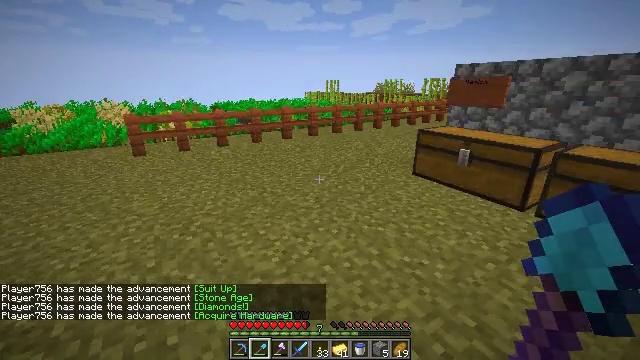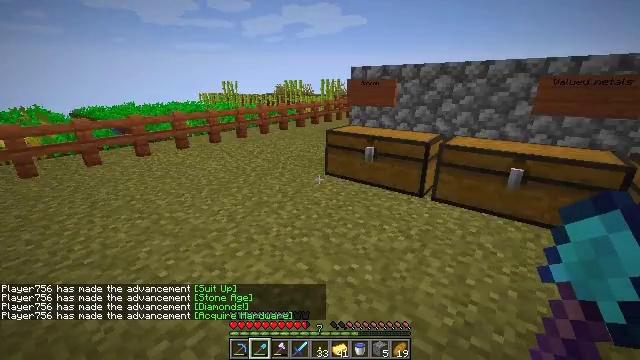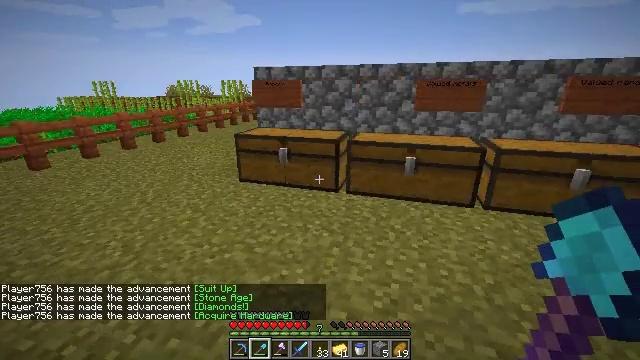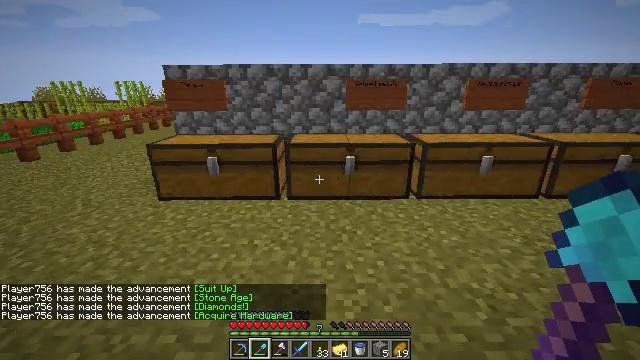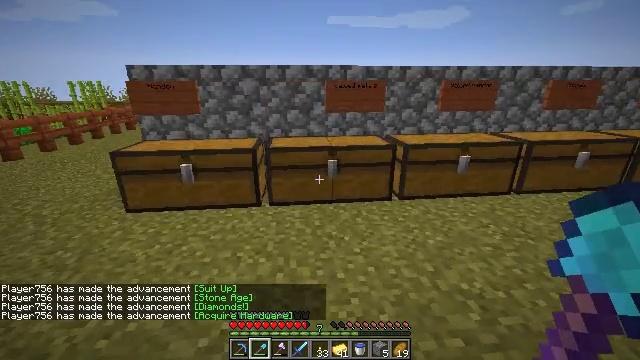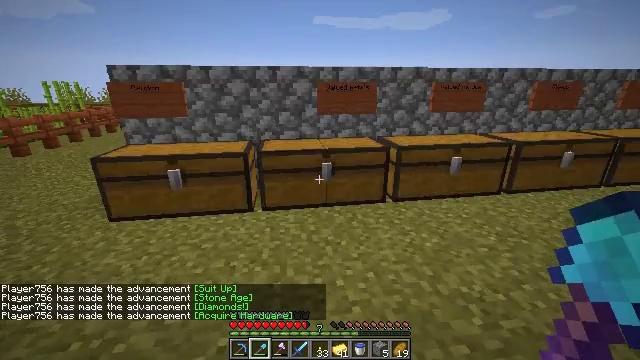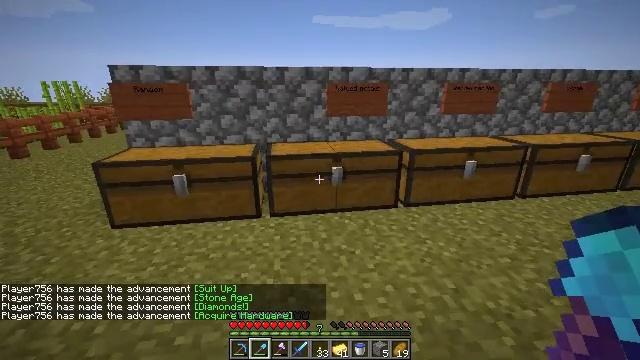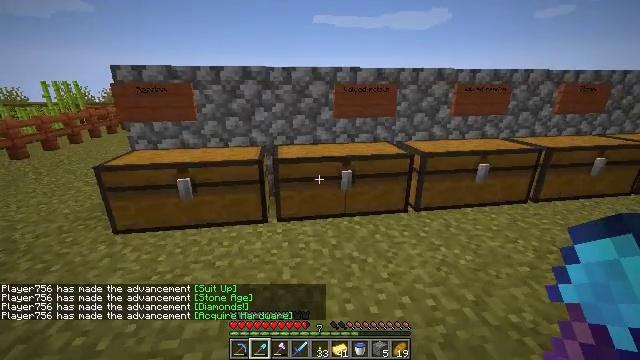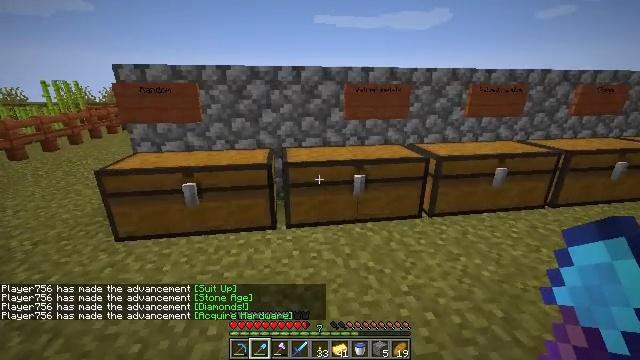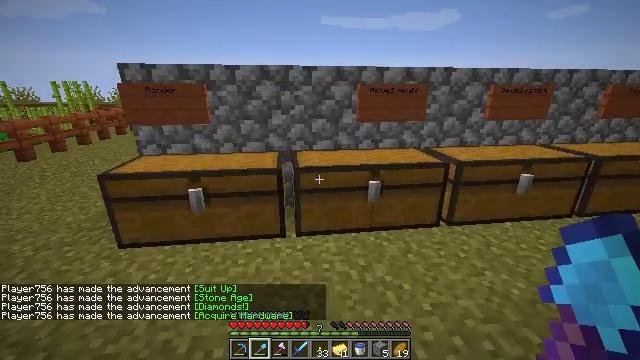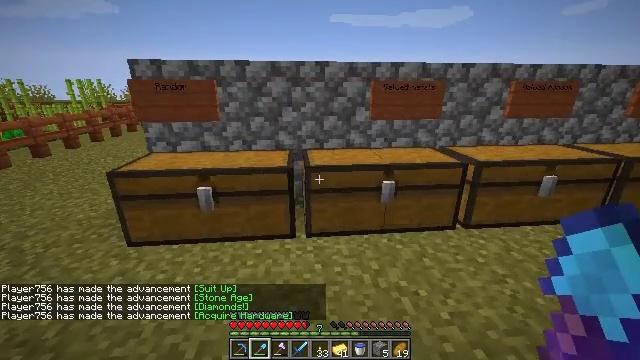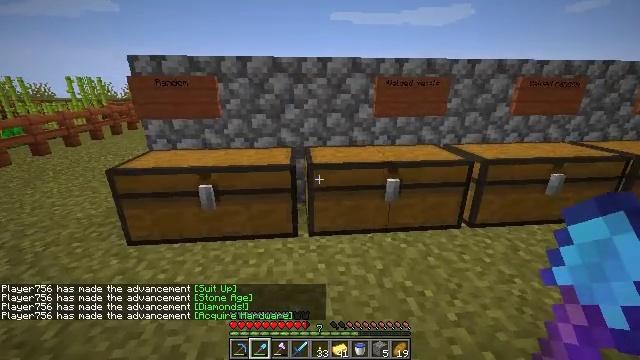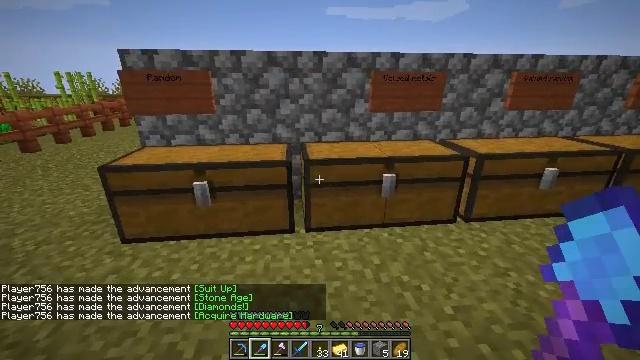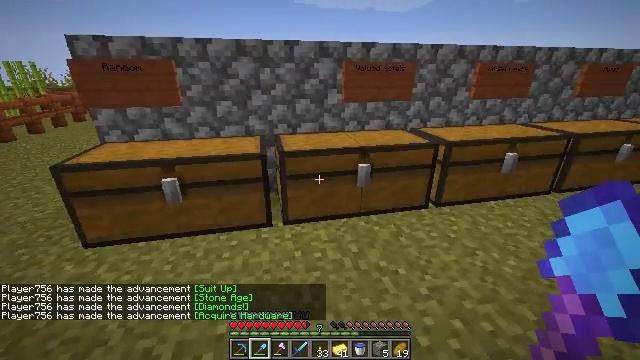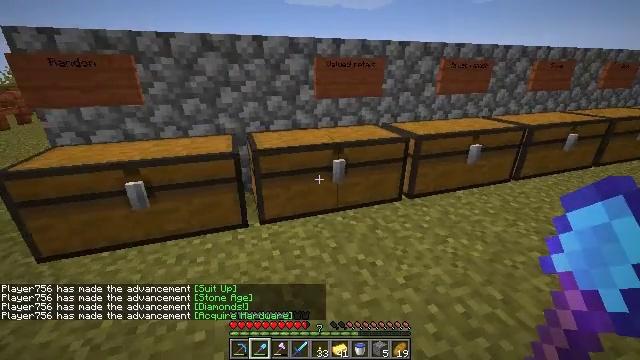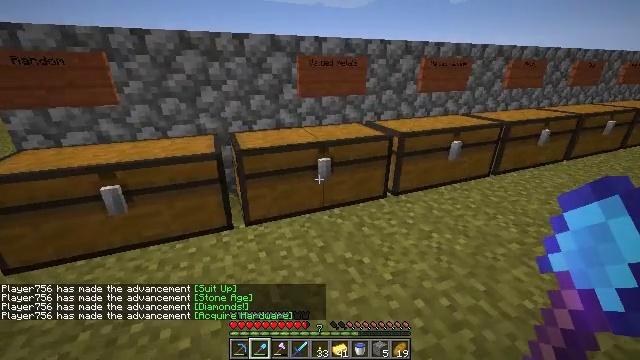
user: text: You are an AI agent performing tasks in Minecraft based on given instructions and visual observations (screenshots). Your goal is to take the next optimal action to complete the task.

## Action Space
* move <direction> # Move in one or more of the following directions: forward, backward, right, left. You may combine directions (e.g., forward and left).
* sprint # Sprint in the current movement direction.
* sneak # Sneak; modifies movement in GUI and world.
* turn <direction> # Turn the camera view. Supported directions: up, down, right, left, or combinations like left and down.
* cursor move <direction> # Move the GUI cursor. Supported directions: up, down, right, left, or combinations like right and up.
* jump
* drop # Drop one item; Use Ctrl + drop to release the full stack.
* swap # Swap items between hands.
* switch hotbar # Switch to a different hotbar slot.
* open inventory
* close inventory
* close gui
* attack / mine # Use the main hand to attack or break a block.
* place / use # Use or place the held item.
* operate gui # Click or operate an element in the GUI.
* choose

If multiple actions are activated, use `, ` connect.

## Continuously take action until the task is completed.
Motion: motion action
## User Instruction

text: Use the crafting interface to make blaze powder from blaze rods.
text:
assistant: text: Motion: move forward, turn right
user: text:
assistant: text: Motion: move forward and move left, turn right
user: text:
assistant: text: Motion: move forward and move left, turn right
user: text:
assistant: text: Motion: move forward and move left, turn right
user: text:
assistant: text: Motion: move forward and move left, turn right
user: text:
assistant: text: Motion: move forward and move left
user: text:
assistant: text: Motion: move forward and move left
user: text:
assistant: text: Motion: move forward
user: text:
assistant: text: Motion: turn left
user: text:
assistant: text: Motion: turn left
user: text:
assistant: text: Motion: no_op
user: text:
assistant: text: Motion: turn right
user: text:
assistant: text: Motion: turn right and down
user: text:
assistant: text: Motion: turn right
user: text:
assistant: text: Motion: move forward, turn right
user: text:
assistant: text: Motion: move forward
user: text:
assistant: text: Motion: move forward, use / place
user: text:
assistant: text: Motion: move forward, use / place
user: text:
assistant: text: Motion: move forward, use / place
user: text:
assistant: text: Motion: no_op
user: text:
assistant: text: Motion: no_op
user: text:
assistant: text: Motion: open gui
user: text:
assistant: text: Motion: no_op
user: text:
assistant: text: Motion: no_op
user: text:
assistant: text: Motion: no_op
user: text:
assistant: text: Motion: no_op
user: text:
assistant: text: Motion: no_op
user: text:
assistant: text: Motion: no_op
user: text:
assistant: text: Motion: cursor move right
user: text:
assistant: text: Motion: cursor move right